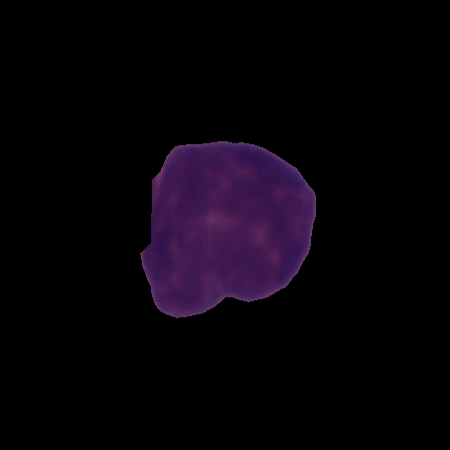
Label: cancer